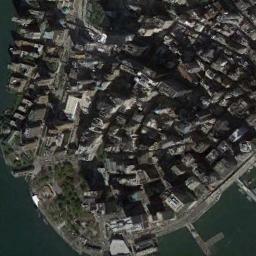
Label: commercial_area